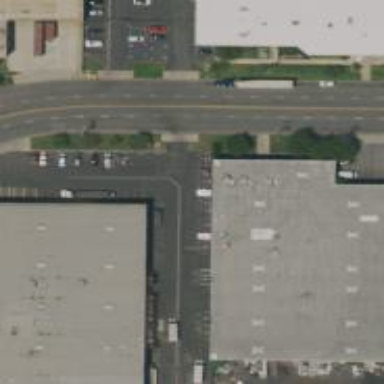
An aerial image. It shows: Industrial building.